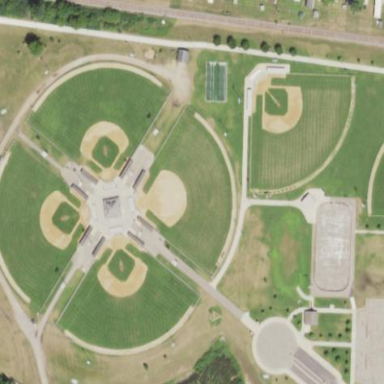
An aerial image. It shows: Baseball pitch for leisure land activities.